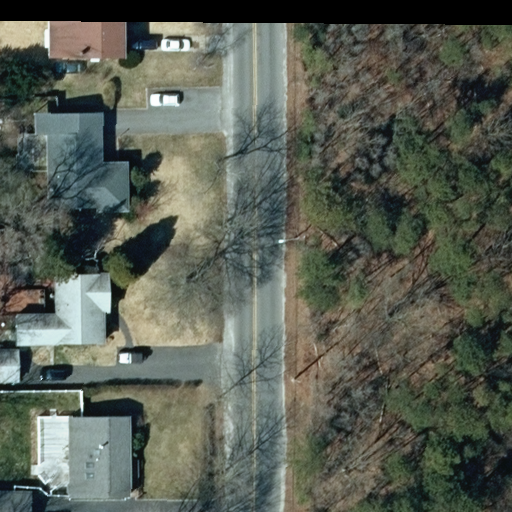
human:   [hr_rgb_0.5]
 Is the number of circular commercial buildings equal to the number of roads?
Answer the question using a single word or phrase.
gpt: no

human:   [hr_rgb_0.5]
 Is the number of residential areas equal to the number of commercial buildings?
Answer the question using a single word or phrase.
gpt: no

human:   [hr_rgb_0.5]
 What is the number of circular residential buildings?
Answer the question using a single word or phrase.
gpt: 0

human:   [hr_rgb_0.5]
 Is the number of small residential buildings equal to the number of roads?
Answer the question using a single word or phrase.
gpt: no

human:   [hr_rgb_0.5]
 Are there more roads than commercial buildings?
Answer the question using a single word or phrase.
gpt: yes

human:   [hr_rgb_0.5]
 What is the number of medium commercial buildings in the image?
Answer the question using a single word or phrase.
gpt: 0

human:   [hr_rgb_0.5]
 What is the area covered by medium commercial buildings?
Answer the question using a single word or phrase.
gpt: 0m2

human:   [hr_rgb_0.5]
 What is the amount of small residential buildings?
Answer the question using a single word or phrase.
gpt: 0

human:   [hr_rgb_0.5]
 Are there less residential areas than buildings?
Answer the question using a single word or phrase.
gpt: yes

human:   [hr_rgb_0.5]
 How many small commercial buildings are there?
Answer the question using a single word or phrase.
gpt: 0

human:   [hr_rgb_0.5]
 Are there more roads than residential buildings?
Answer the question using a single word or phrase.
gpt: no

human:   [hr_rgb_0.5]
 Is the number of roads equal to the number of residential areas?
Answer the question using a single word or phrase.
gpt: yes

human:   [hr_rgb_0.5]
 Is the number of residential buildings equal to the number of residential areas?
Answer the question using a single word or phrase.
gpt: no

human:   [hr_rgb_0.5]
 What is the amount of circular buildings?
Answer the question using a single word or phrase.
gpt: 0

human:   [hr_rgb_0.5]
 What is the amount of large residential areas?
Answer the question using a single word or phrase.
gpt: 1

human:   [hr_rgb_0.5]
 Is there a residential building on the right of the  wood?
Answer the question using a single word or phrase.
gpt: no

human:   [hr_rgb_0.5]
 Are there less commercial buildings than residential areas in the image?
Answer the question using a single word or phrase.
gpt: yes

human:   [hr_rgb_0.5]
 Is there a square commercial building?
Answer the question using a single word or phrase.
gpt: no

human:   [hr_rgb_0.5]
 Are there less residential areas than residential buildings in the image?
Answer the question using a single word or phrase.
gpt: yes

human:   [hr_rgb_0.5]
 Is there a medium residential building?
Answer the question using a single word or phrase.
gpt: yes

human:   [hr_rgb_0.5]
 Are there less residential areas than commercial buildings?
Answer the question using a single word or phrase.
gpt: no

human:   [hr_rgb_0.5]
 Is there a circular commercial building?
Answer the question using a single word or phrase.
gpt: no

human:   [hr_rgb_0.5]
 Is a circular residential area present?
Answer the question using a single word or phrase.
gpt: no

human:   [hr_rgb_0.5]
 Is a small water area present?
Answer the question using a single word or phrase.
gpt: no

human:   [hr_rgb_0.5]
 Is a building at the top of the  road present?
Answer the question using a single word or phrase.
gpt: yes

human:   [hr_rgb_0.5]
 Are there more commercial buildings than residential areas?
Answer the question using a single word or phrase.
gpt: no

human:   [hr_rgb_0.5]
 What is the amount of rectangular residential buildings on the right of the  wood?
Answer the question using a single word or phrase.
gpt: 0

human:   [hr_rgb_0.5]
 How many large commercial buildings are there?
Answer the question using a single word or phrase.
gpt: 0

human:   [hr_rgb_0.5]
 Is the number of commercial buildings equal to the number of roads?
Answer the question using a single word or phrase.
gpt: no

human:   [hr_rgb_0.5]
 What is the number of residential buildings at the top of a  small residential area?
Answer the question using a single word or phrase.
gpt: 0

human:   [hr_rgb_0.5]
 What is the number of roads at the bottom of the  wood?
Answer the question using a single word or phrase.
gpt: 0

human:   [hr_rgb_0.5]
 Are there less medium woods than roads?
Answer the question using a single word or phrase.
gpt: yes

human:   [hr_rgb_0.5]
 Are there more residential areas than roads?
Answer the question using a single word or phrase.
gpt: no

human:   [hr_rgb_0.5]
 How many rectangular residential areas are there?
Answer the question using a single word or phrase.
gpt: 1

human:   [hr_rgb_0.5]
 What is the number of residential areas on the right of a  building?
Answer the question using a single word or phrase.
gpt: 0

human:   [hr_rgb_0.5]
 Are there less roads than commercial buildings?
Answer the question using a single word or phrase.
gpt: no